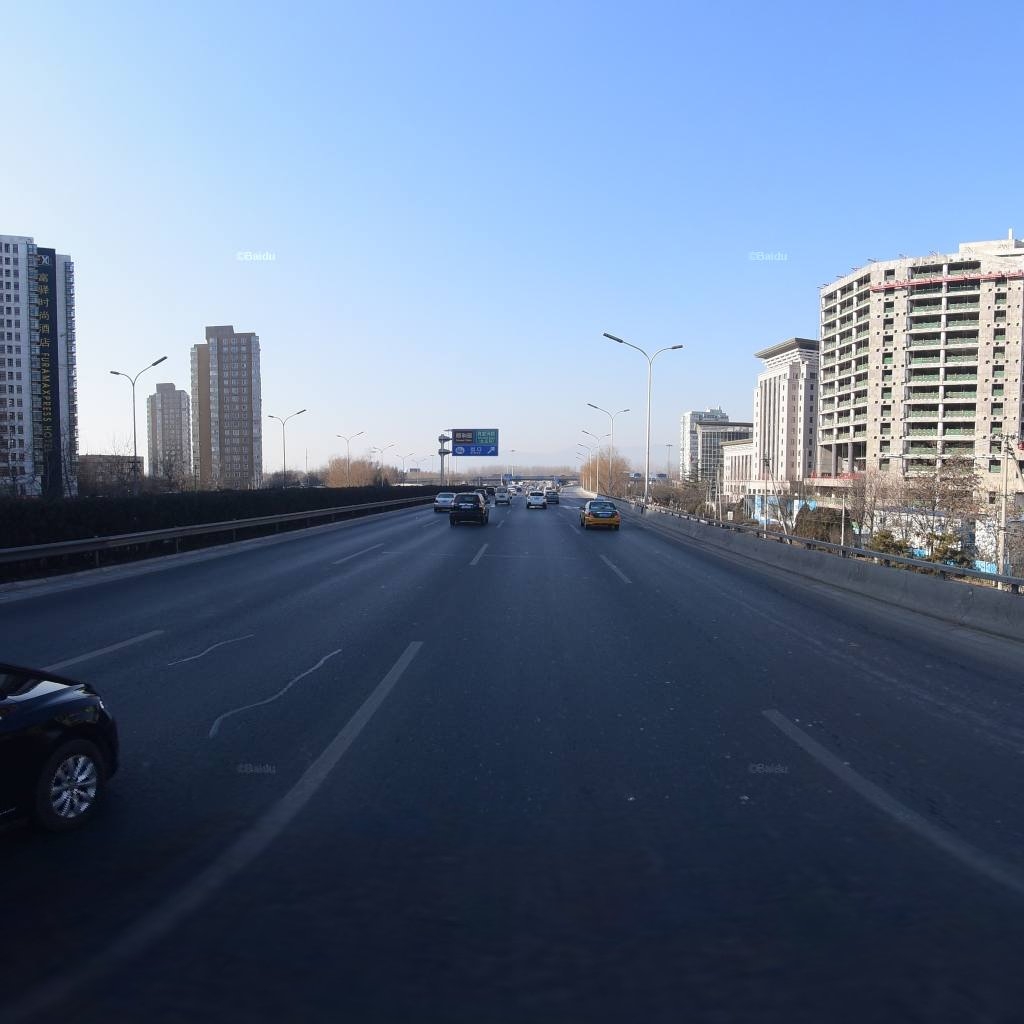
Region: Haidian
Road damage annotations: longitudinal patch, longitudinal patch, transverse patch